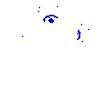
Particle: pion